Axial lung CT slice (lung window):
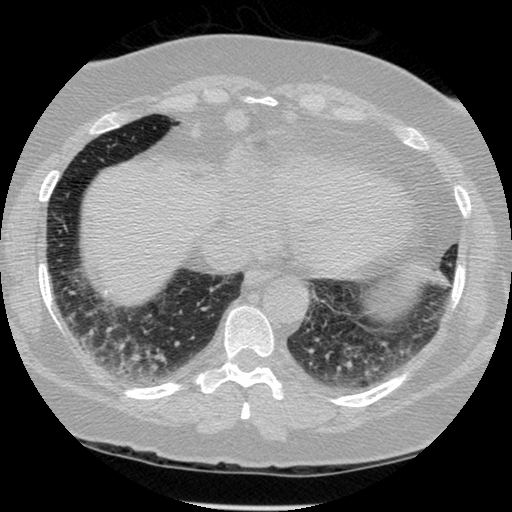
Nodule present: no